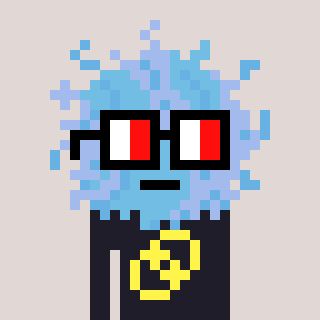
a pixel art character with square glasses with black frames and red eyes, a lint-shaped head and a grayscale-colored body on a warm background